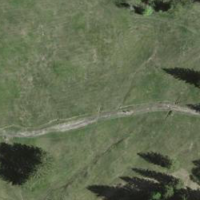
EUNIS habitat code: 25
Species observed at this site:
Succisa pratensis